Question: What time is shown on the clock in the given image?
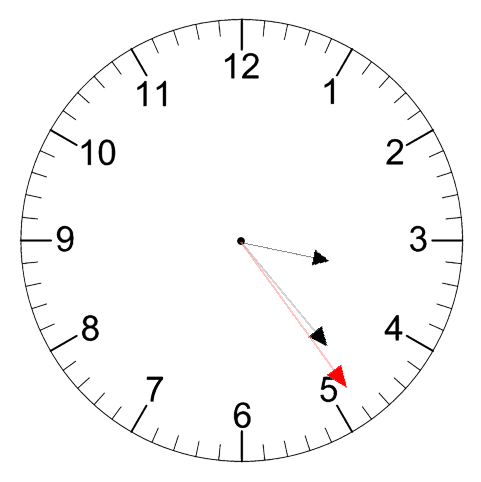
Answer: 03:23:24